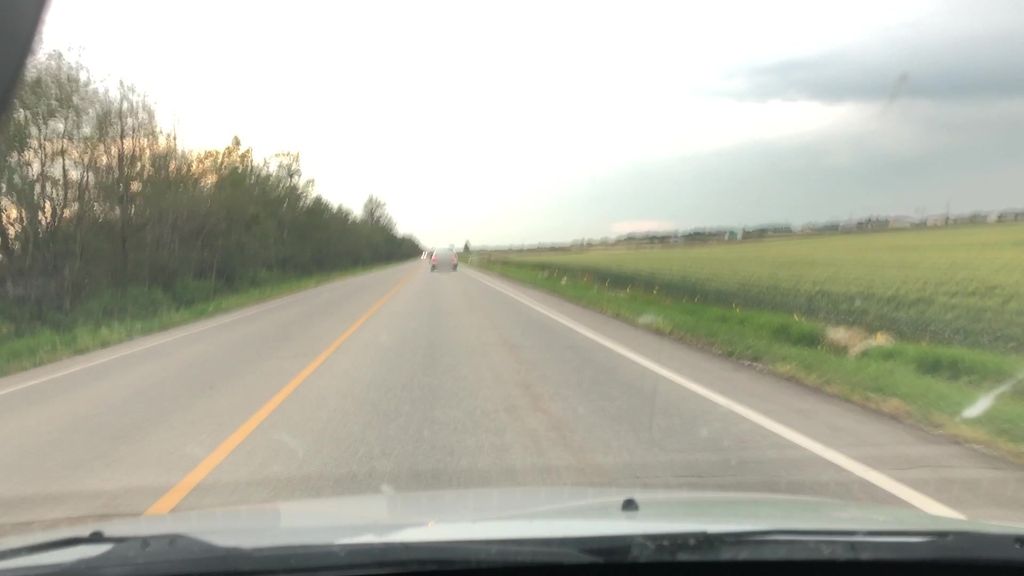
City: edmonton